Question: I have a column with two 'groupbox' which each have a 'GridLayout'.
Here is my code:
'''
Window {
visible: true
width: 500
height: 480
title: qsTr("GridLayoutTest")
Column
{
GroupBox
{
contentWidth: gl1_.width
contentHeight: gl1_.height
GridLayout
{
id: gl1_
columns: 2
width: 200
Rectangle { Layout.preferredWidth: 60; Layout.preferredHeight: 25; color: "purple"; }
Rectangle { Layout.preferredWidth: 45; Layout.preferredHeight: 25; color: "purple"; }
Rectangle { Layout.preferredWidth: 50; Layout.preferredHeight: 25; color: "purple"; }
Rectangle { Layout.preferredWidth: 45; Layout.preferredHeight: 25; color: "purple"; }
}
}
GroupBox
{
contentWidth: gl2_.width
contentHeight: gl2_.height
GridLayout
{
id: gl2_
columns: 2
width: 200
Rectangle { Layout.preferredWidth: 60; Layout.preferredHeight: 25; color: "purple"; }
Rectangle { Layout.preferredWidth: 60; Layout.preferredHeight: 25; color: "purple"; }
Rectangle { Layout.preferredWidth: 35; Layout.preferredHeight: 25; color: "purple"; }
Rectangle { Layout.preferredWidth: 60; Layout.preferredHeight: 25; color: "purple"; }
Rectangle { Layout.preferredWidth: 60; Layout.preferredHeight: 25; color: "purple"; }
Rectangle { Layout.preferredWidth: 60; Layout.preferredHeight: 25; color: "purple"; }
}
}
}
'''
}
My problem is the following: each 'gridLayout' have his own alignment and all my right elements are not correctly aligned. I want to have the same alignment for all my right elements.
Result:

It is a way to do this ?
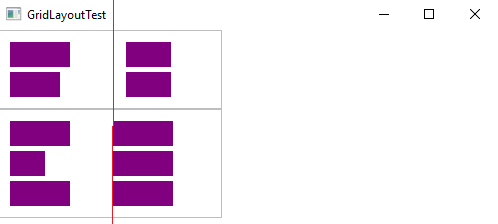
Answer: Ok, you have some problem with the sizes. You define your 'GridLayout' width as 200px but also you define sizes for items, for example the first row id 60 + 25 = 85, not 200. So the layout has to fix it somehow. It stretches the cells, I guess according to items sizes.
So you have to set fixed size for the first column for all the layouts. The remaining space of the 2nd column you could wrap with Item:
'''
Column {
anchors.fill: parent
anchors.margins: 20
GroupBox {
id: box1
title: "group 1"
width: parent.width
GridLayout {
width: parent.width
columns: 2
Rectangle { implicitHeight: 40; color: "orange"; Layout.preferredWidth: 250 }
Item {
Layout.fillWidth: true
implicitHeight: 40;
Rectangle { implicitHeight: 40; color: "lightgreen"; implicitWidth: 180 }
}
Rectangle { implicitHeight: 40; color: "orange"; Layout.preferredWidth: 250 }
Item {
Layout.fillWidth: true
implicitHeight: 40;
Rectangle { implicitHeight: 40; color: "lightgreen"; implicitWidth: 60 }
}
}
}
GroupBox {
id: box2
title: "group 2"
width: parent.width
GridLayout {
width: parent.width
columns: 2
Rectangle { implicitHeight: 40; color: "orange"; Layout.preferredWidth: 250 }
Item {
Layout.fillWidth: true
implicitHeight: 40;
Rectangle { implicitHeight: 40; color: "lightgreen"; implicitWidth: 80 }
}
Rectangle { implicitHeight: 40; color: "orange"; Layout.preferredWidth: 250 }
Item {
Layout.fillWidth: true
implicitHeight: 40;
Rectangle { implicitHeight: 40; color: "lightgreen"; implicitWidth: 120 }
}
}
}
}
'''